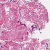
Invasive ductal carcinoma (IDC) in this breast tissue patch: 0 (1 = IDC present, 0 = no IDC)